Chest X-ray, AP view. Patient: 40 years old, sex F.
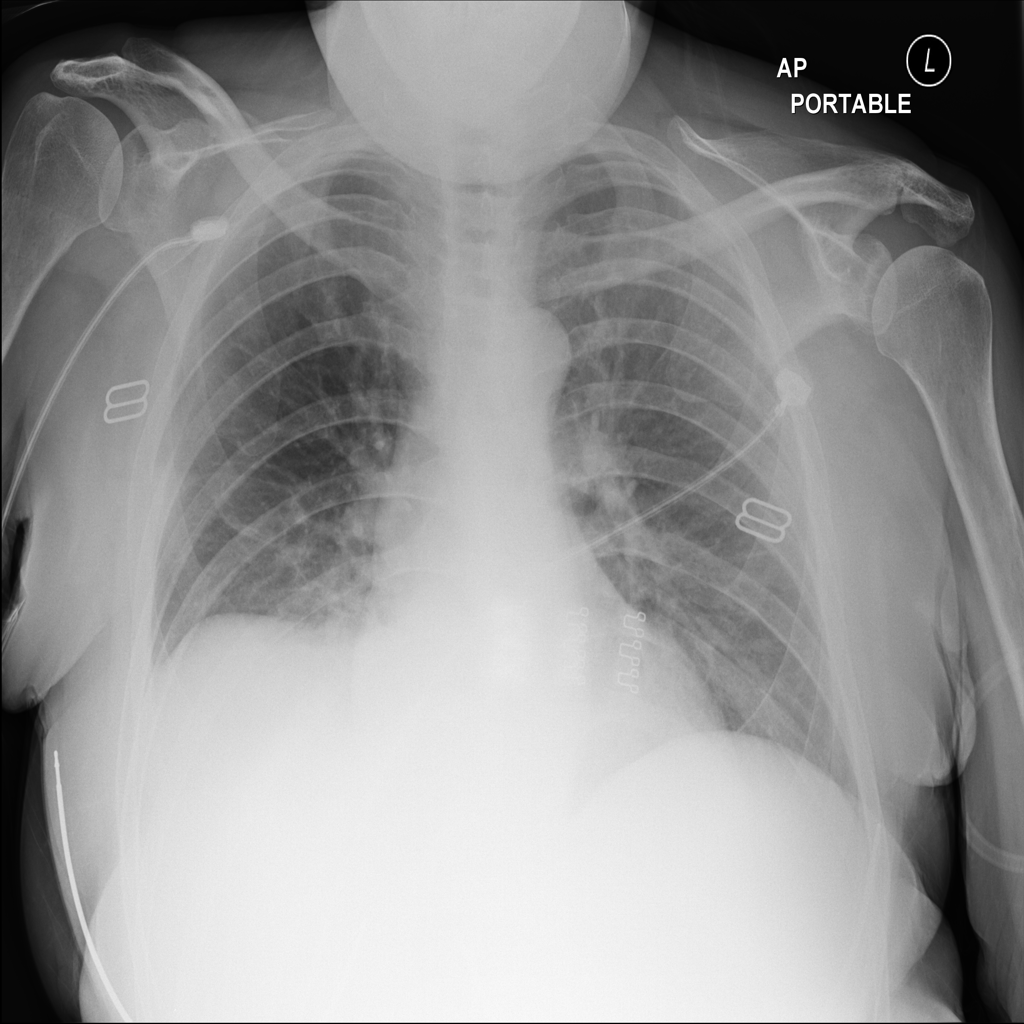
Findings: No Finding